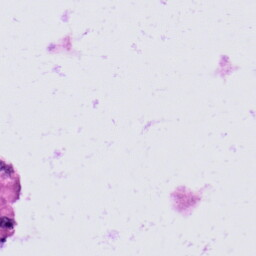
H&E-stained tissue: Prostate